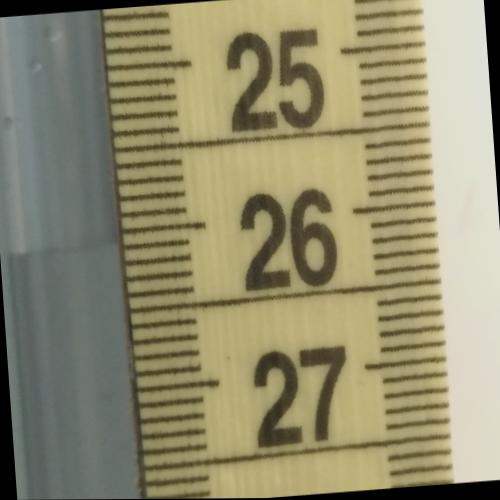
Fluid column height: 26.1 cm